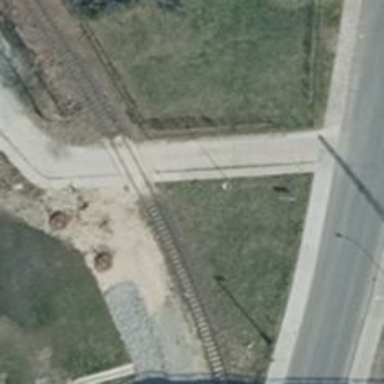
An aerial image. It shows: Level crossing along the railway.